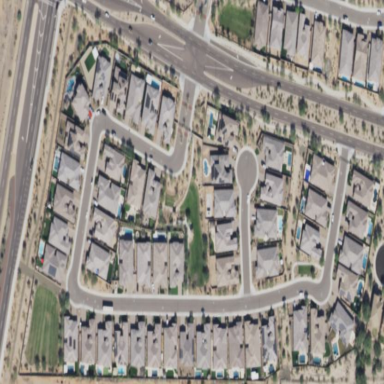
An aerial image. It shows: Gated residential area.